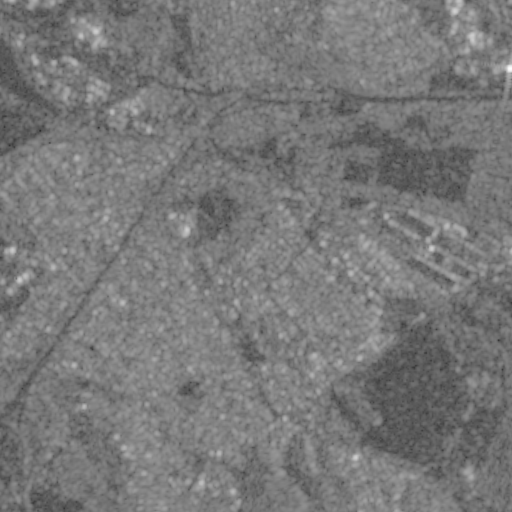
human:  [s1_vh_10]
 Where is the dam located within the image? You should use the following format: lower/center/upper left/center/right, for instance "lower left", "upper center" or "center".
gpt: The dam is located in the lower left of the image.
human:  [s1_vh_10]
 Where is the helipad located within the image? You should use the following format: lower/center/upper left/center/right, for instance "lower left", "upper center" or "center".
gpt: The helipad is located in the upper left of the image.
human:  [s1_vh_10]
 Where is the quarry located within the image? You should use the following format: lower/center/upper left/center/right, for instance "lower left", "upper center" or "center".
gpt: The quarry is located in the upper center of the image.
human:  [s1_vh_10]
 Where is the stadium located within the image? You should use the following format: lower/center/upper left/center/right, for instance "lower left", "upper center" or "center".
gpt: The stadium is located in the upper right of the image.
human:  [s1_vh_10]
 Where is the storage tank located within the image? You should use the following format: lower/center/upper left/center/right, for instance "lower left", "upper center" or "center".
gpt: The storage tank is located in the upper center of the image.
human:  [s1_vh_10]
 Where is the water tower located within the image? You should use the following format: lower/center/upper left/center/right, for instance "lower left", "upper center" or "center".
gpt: The water tower is located in the center right of the image.
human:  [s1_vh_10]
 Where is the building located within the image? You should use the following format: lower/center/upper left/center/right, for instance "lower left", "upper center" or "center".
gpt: There is no building in the image.

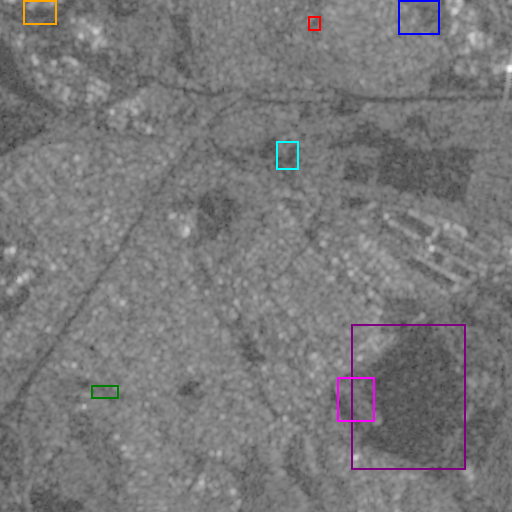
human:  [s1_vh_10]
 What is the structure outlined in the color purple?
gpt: The structure outlined in purple is a crop field.
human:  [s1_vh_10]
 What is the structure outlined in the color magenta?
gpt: The structure outlined in magenta is a park.
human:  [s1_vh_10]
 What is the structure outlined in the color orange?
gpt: The structure outlined in orange is a parking lot.
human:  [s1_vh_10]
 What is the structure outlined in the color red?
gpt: The structure outlined in red is a quarry.
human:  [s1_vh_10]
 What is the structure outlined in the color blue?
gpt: The structure outlined in blue is a stadium.
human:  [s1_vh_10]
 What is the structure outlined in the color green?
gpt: The structure outlined in green is a track.
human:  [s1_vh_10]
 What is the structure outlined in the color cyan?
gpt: The structure outlined in cyan is a wastewater plant.
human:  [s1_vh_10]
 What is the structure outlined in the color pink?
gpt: There is no pink outline.